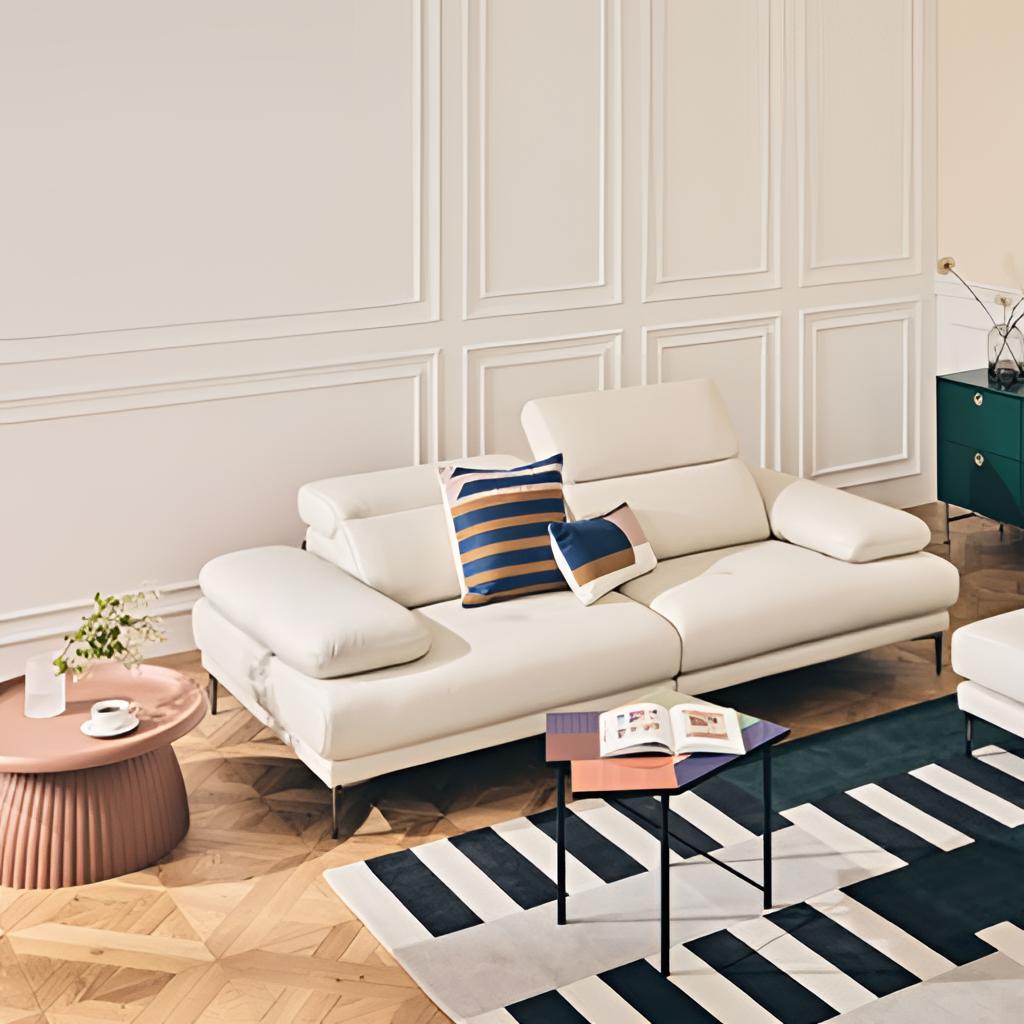
white leather sofa, living room, contemporary, white panel wallpaper, with geometric pattern, wood flooring, with parquet pattern